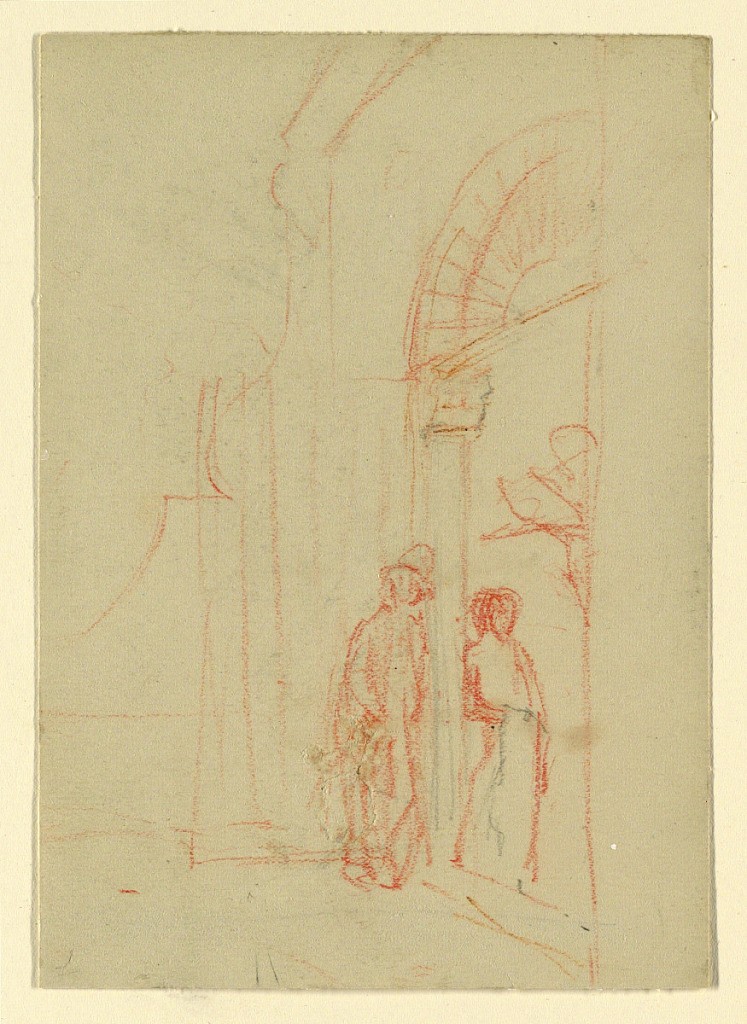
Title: Sketch: At a gate
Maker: Howard Russell Butler, American, 1856 - 1934
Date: possibly 1888
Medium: Red crayon, pencil. Light greyish paper.
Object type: Drawing
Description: Verticle rectangle. Two persons, standing respectively outside and inside an obliquely shown gateway, apparently listen to what a bearded man reads to them. He seems to look out of the window.